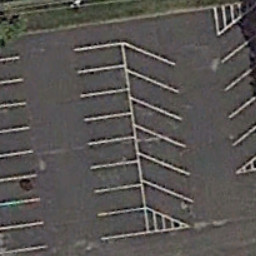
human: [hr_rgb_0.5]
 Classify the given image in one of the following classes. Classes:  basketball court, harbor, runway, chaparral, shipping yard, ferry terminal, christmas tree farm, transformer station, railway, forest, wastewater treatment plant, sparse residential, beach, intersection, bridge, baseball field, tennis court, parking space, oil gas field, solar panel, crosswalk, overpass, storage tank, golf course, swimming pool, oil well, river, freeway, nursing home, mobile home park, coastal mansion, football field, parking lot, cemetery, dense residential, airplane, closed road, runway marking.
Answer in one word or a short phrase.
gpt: parking space